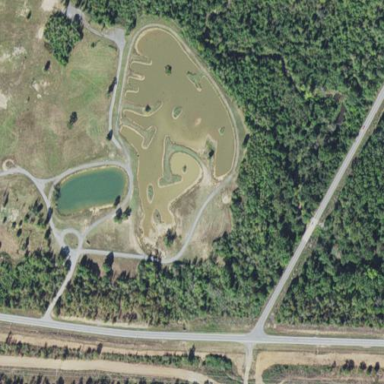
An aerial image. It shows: Pond which is water basin.